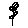
Label: flower